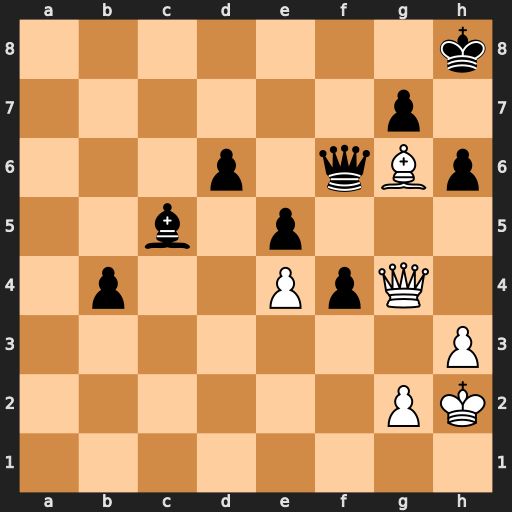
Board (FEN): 7k/6p1/3p1qBp/2b1p3/1p2PpQ1/7P/6PK/8
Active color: w
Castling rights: -
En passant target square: -
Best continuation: Qc8+ Qd8 Qxd8#